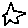
Label: star